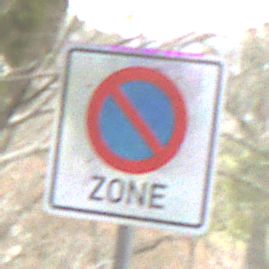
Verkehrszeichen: BeginnEingeschraenktesHalteverbotZone
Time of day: MorningAfternoon
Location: Outdoor (Nature)
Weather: PartlyCloudy
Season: NotSpecified
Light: Natural